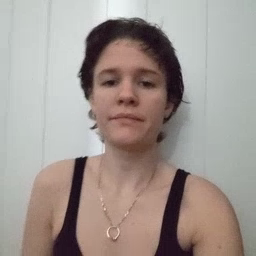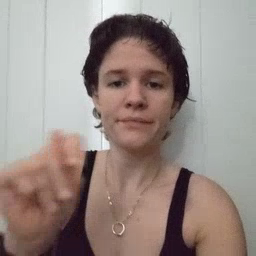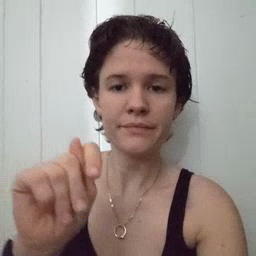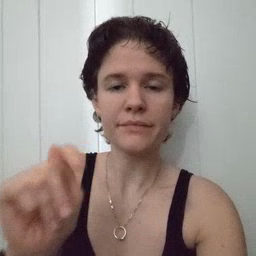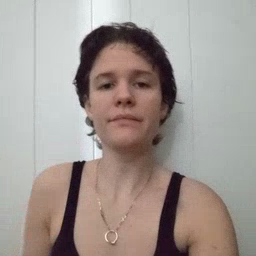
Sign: potty